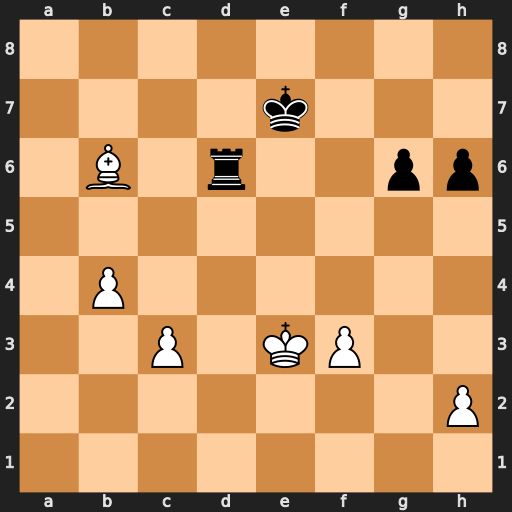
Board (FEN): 8/4k3/1B1r2pp/8/1P6/2P1KP2/7P/8
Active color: w
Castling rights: -
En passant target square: -
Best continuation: Bc5 Kd7 Bxd6